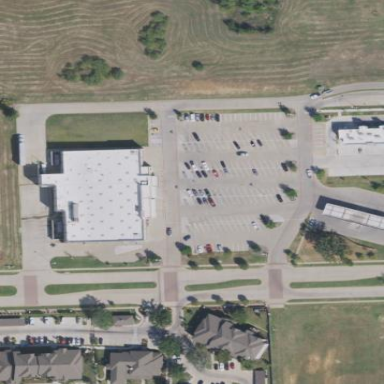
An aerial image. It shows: Retail area.